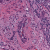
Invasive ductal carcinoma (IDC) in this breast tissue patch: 1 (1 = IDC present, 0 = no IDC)